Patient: sex M, age 55
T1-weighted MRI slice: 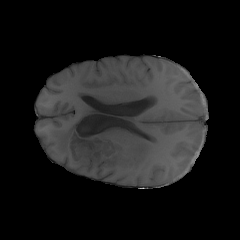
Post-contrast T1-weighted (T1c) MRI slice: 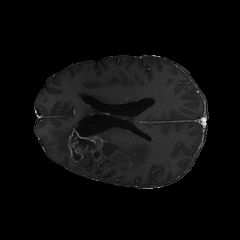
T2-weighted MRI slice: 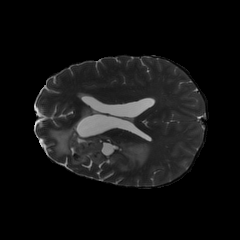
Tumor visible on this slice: yes
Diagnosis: Glioblastoma, IDH-wildtype
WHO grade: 4